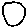
Label: circle